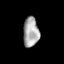
Tissue: skin
Cell type: Epithelial cells
Senescence score: 0.1868
Nuclear area (px): 459
Mean DAPI intensity: 167.601